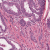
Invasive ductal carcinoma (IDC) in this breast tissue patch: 0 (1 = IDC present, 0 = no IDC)